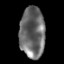
Tissue: lung
Cell type: Epithelial cells
Senescence score: 0.1726
Nuclear area (px): 1256
Mean DAPI intensity: 108.213